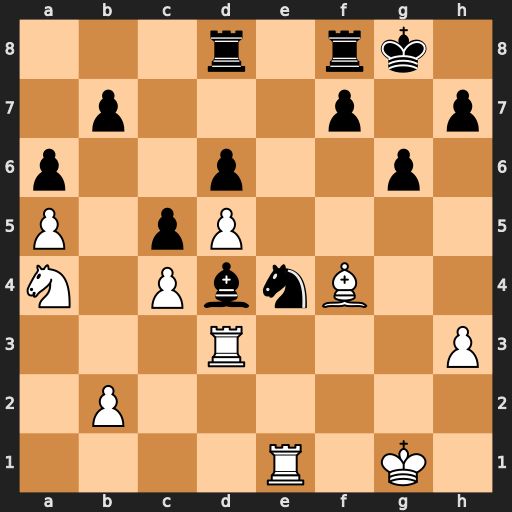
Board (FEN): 3r1rk1/1p3p1p/p2p2p1/P1pP4/N1PbnB2/3R3P/1P6/4R1K1
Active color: w
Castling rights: -
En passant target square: -
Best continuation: Rxd4 cxd4 Rxe4